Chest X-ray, PA view. Patient: 42 years old, sex M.
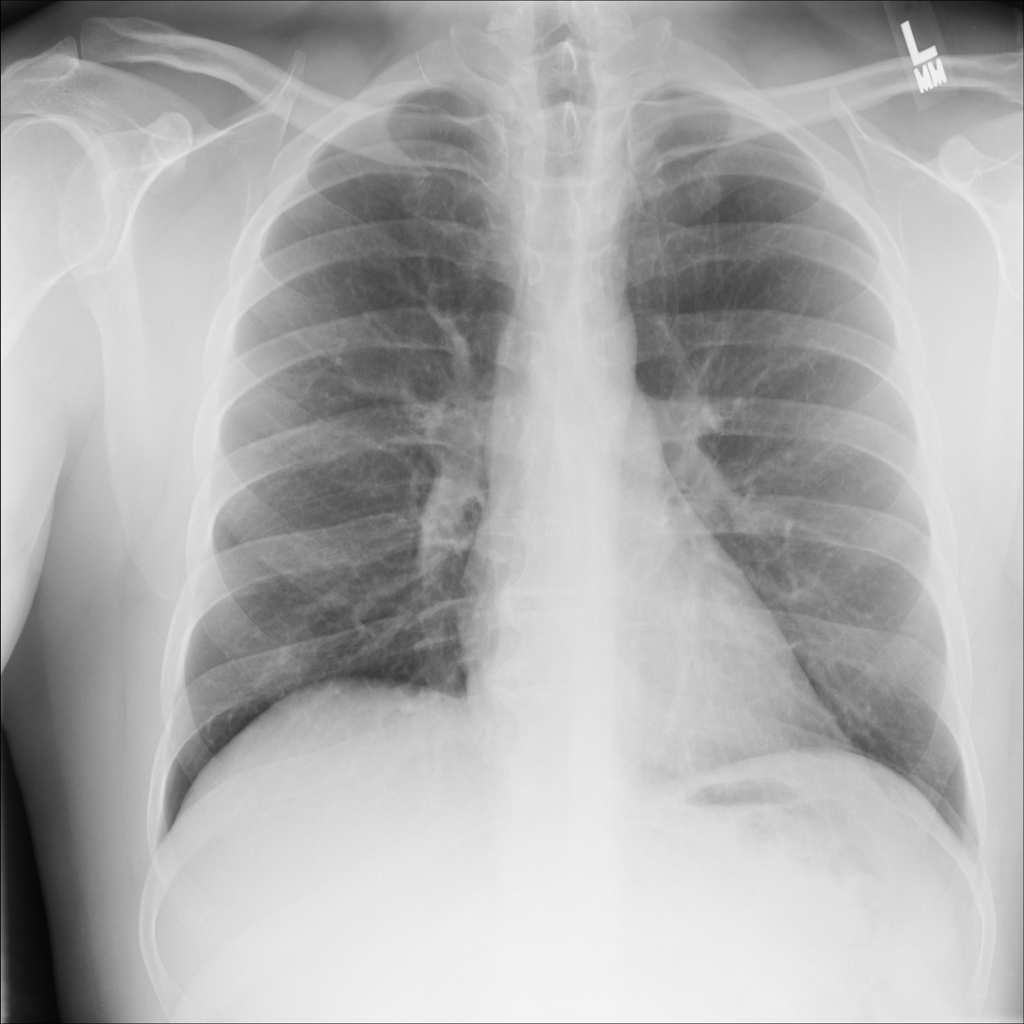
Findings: No Finding